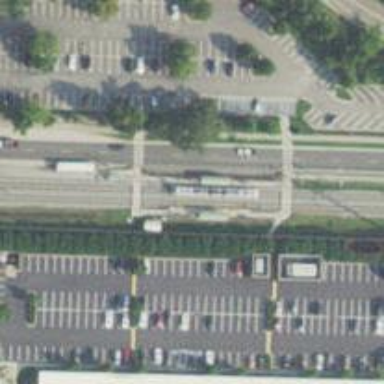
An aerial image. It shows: Light rail railway system with contact lines for electrification.